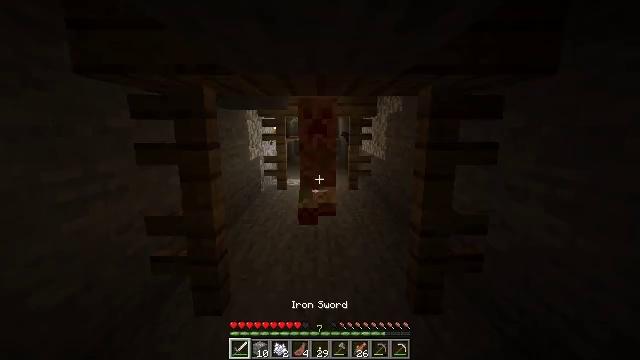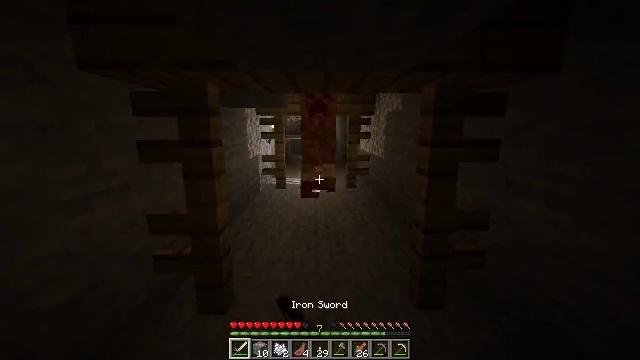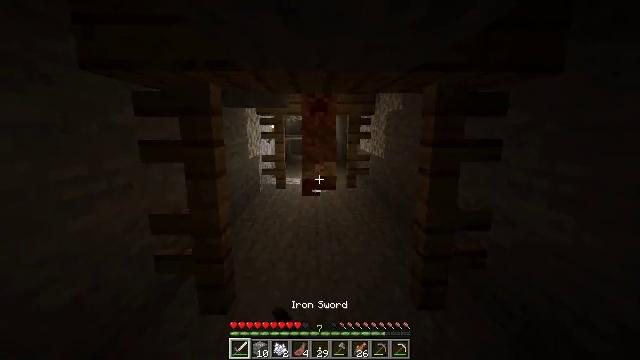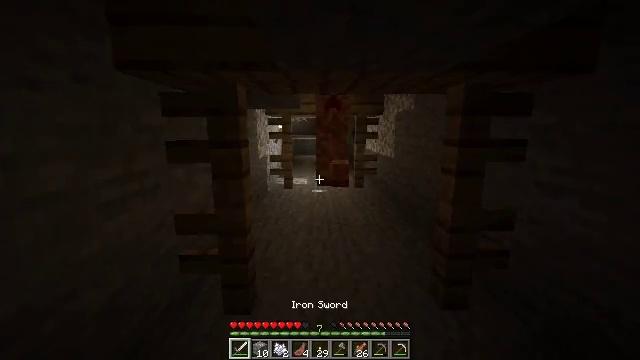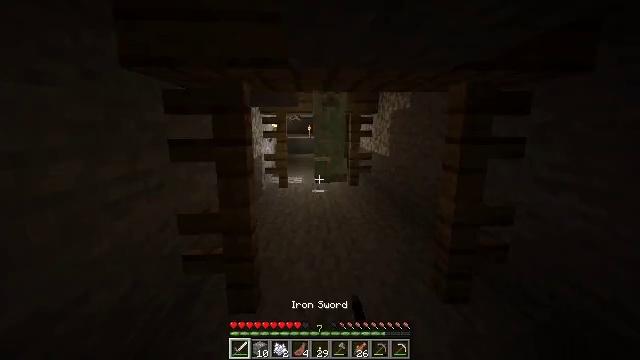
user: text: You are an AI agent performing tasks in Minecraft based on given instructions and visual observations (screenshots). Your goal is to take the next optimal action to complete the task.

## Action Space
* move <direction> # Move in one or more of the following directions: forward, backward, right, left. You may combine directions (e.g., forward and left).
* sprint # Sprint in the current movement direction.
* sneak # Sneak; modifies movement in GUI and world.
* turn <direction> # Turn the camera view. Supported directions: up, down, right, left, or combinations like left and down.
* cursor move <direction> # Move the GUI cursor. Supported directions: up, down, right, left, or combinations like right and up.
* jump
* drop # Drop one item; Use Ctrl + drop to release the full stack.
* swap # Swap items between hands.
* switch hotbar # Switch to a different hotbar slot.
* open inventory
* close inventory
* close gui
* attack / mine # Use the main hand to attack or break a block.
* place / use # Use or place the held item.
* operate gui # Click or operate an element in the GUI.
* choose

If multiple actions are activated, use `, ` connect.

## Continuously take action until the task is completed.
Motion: motion action
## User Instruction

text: Mine the wall torch to remove it.
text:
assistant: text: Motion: move back and move left, attack / mine
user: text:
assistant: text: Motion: move back and move left, attack / mine
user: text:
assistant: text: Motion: move back and move left, attack / mine
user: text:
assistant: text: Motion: move back and move left, turn right, attack / mine
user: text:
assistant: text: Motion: no_op